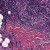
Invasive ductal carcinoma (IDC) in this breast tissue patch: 1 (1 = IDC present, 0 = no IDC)